Interaction volume radius: 5 \u00c5
Interaction volume height: 20 \u00c5
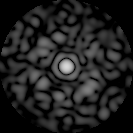
Disorder parameter: 0.7488